Question: I'm working on a custom module in Drupal with a multi-page form approach, and I'd like to have a visualization of steps.
Step 1 > [_Step_2_] > Step 3 > Finish
Business Rules:
- - -
Q1 :
What's the best/ most Drupal-correct or Drupal-intuitive way to implement this?
I looked around a little and found this :
Q2 : Is this a good option ?
It looks like they are using the hook_menu system here ( MENU_LOCAL_TASK ) - how would I prevent the user from skipping ahead to steps?
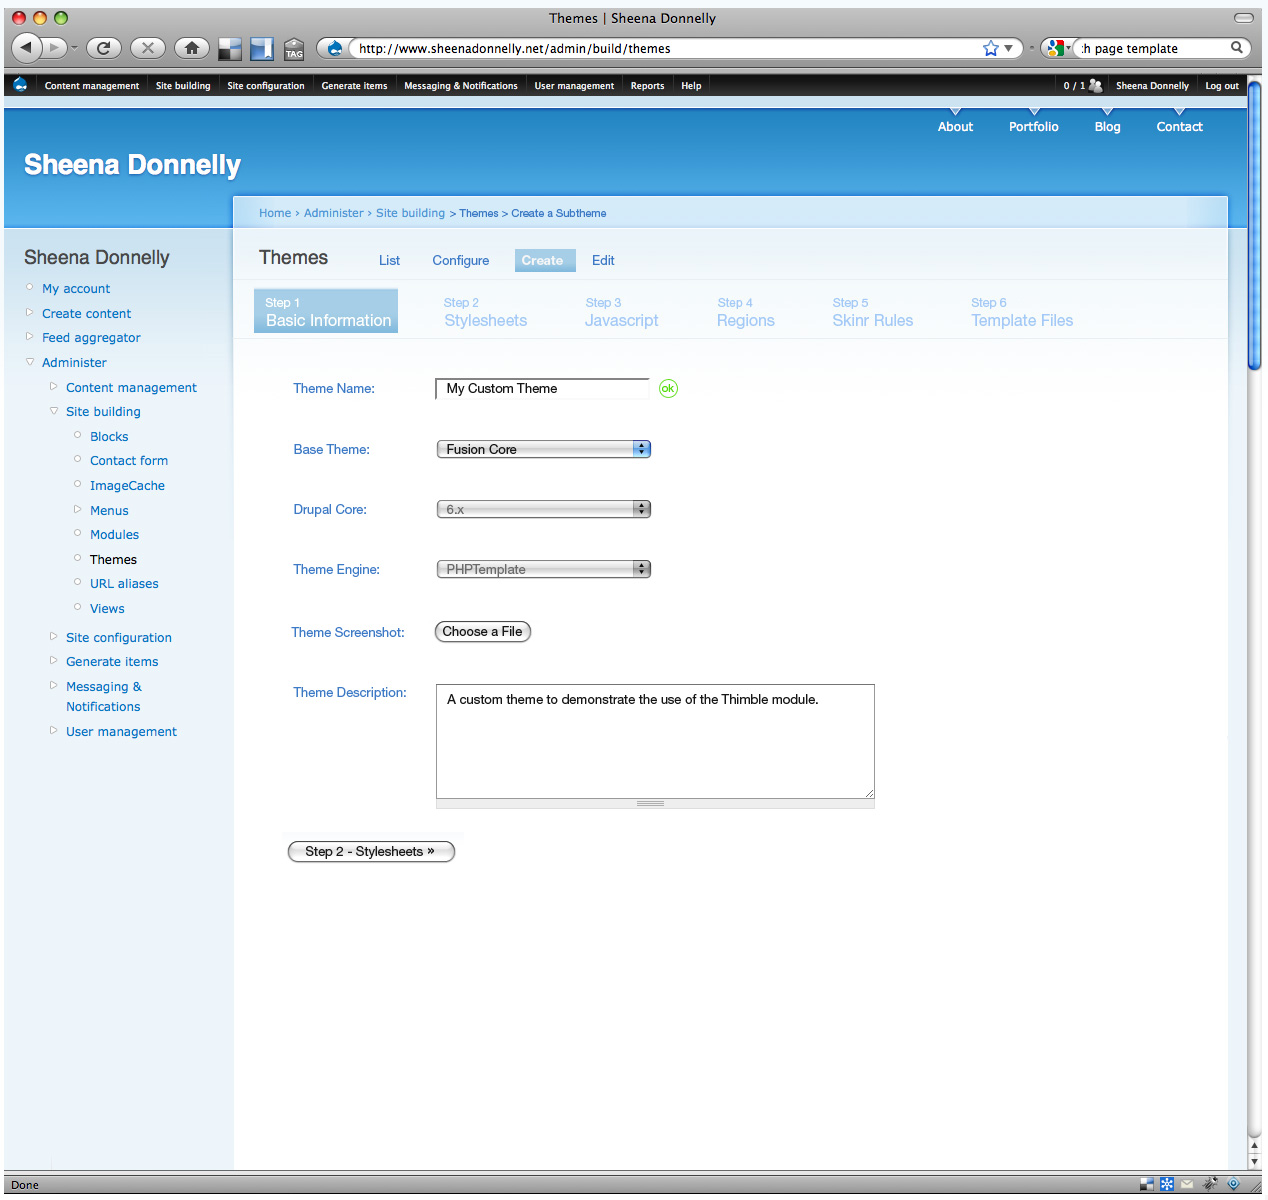
Answer: Another way to do this is with variable functions. See
<URL>
<URL>
You can also use the form wizard in Chaos Tools which employs the same approach though I've never used that myself.